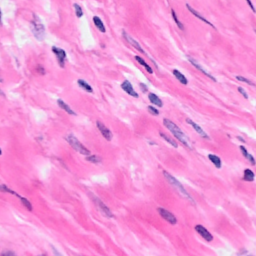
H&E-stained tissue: Breast